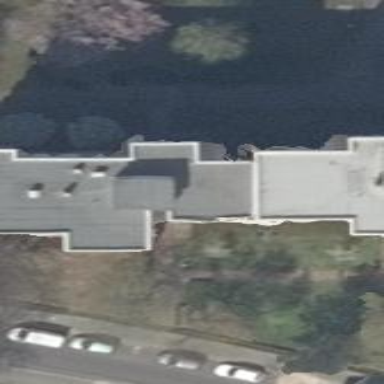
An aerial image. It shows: Flat-roofed apartment building.